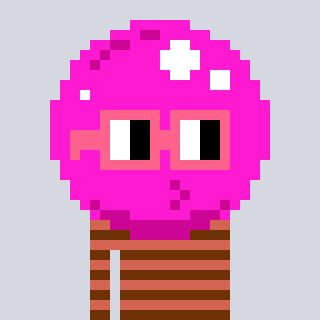
a pixel art character with square pink glasses, a bubblegum-shaped head and a peachy-colored body on a cool background